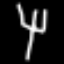
Label: fork